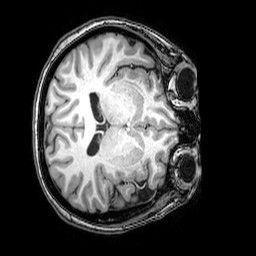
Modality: T1w
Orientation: axial
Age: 41
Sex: female
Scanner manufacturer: philips
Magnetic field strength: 3 T
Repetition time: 0.008113 s
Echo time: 0.003709 s